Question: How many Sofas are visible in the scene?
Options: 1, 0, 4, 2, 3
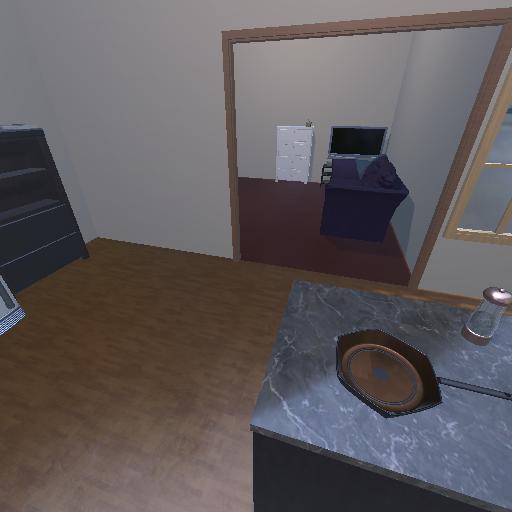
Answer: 1